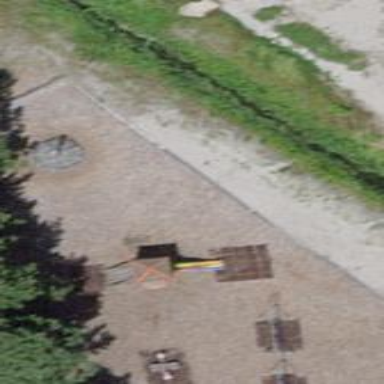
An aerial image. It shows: Playground area with woodchips surface.